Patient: sex M, age 36
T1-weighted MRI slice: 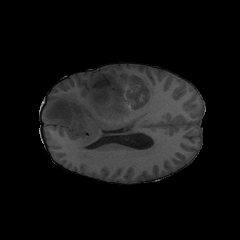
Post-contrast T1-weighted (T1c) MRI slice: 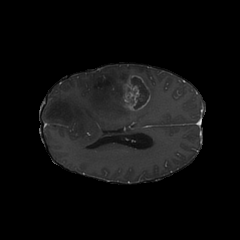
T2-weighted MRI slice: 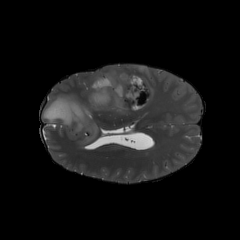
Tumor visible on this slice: yes
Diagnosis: Glioblastoma, IDH-wildtype
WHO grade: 4